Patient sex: M
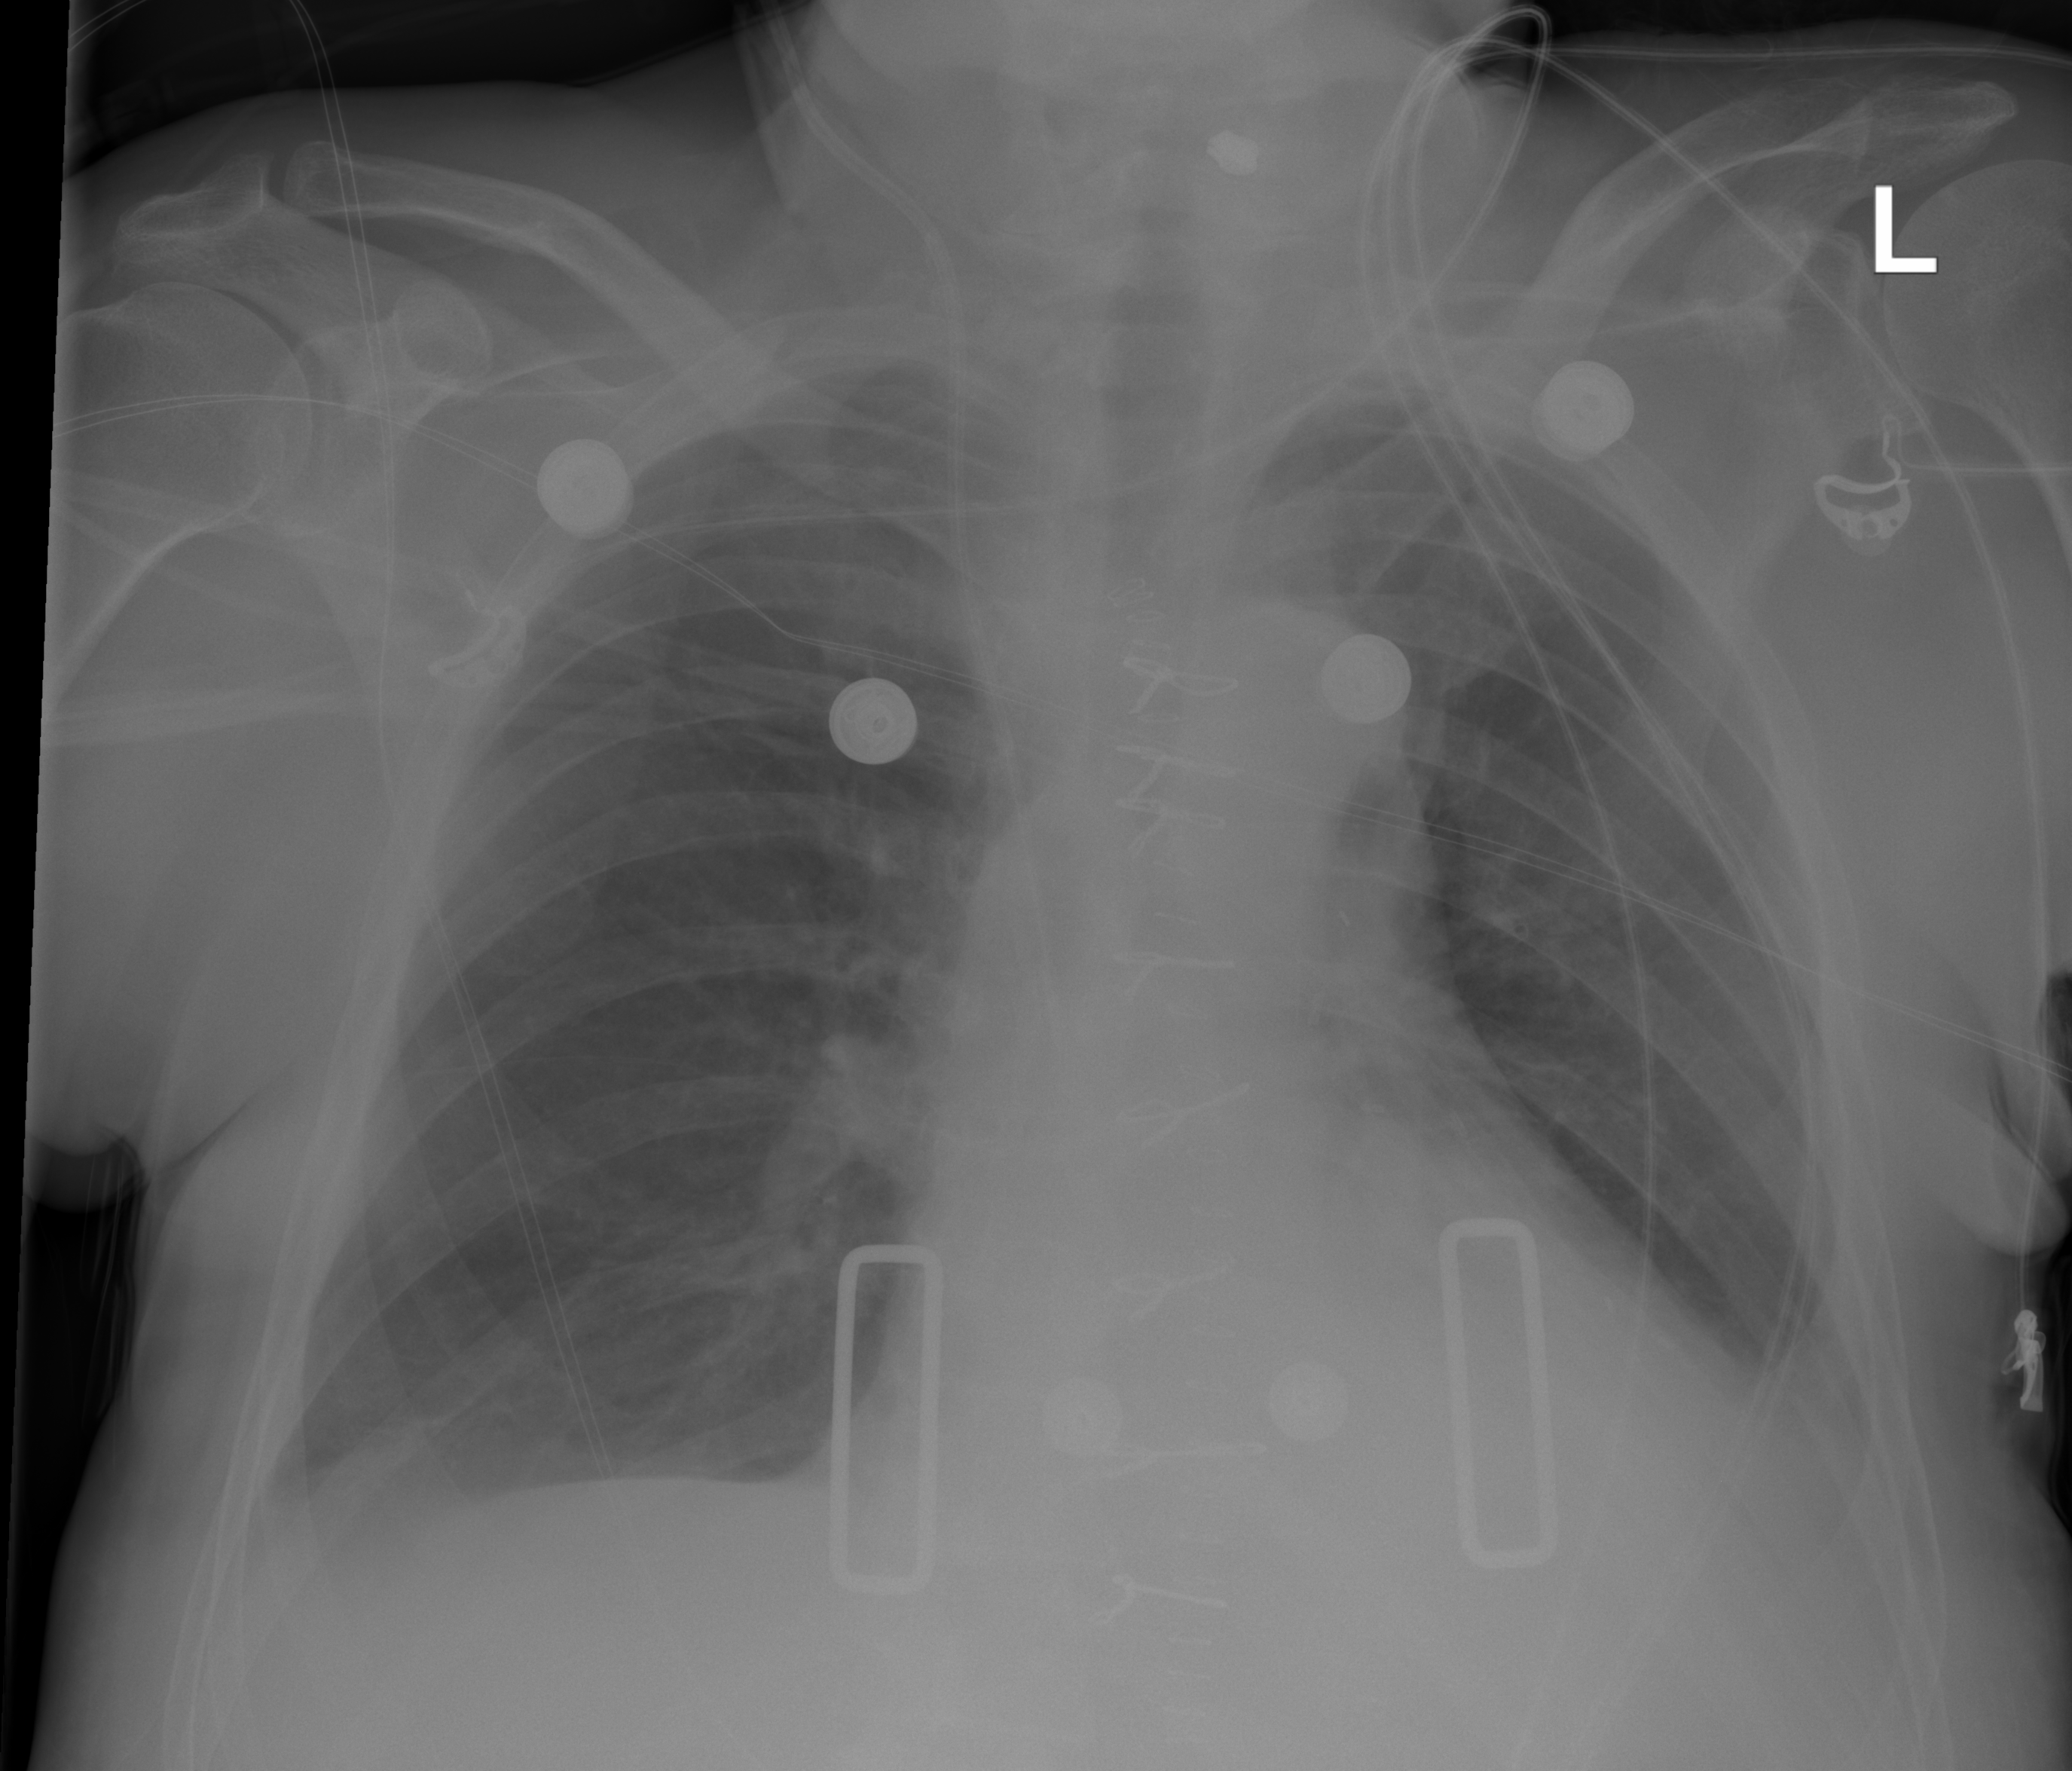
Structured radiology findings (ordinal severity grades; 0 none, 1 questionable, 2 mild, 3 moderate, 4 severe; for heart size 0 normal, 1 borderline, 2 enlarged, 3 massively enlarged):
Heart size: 2
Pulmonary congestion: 0
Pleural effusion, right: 2
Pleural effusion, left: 2
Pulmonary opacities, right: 0
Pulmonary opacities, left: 0
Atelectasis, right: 0
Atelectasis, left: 1